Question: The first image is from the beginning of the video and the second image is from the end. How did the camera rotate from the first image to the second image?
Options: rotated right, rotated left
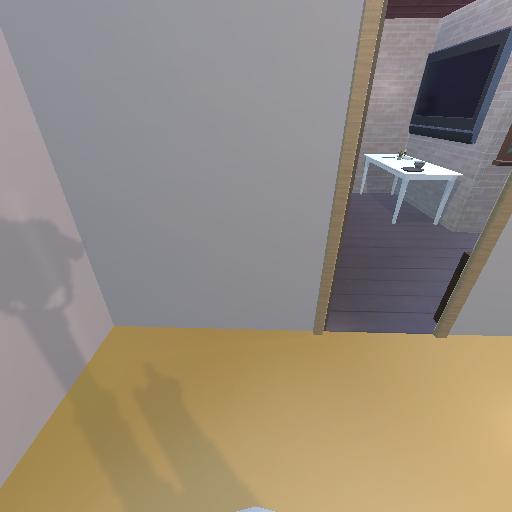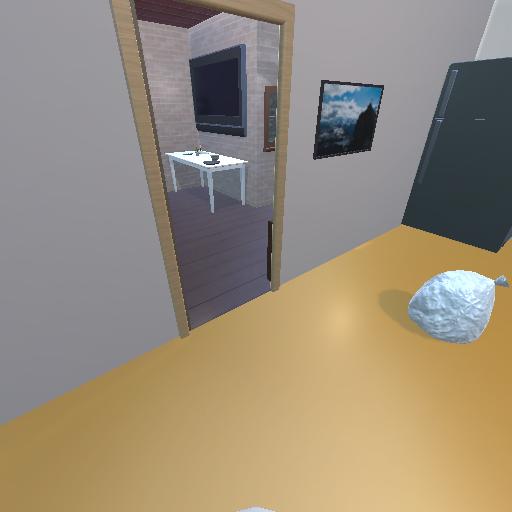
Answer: rotated right